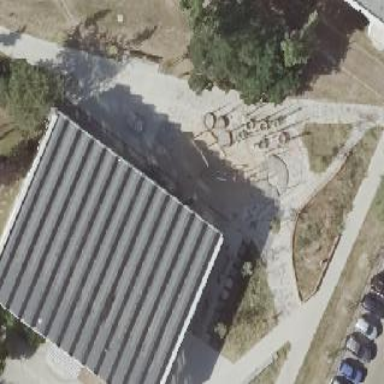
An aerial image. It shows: Playground area for leisure land.